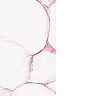
Metastatic tissue present: no